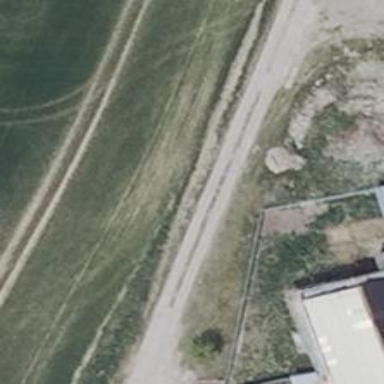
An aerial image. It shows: Track road with concrete plates of grade1 tracktype.